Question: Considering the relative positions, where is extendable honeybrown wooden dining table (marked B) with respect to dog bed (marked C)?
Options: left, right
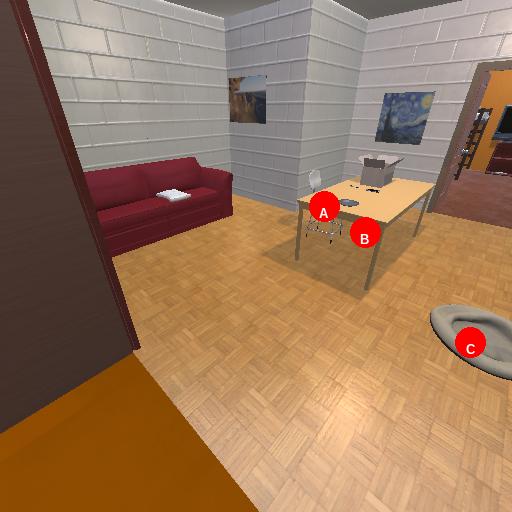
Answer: left